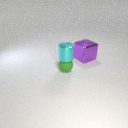
small cyan metal cylinder above small green rubber sphere